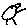
Label: bird